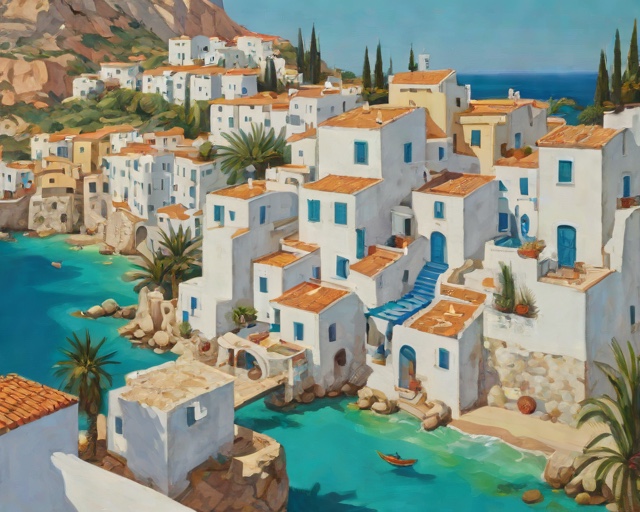
Category: Summer